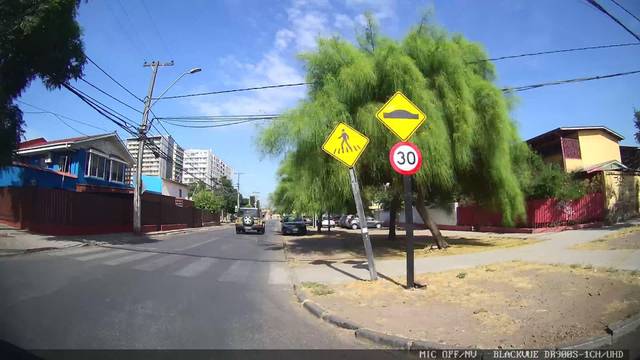
Region: Chile
Coordinates: -33.441, -70.698